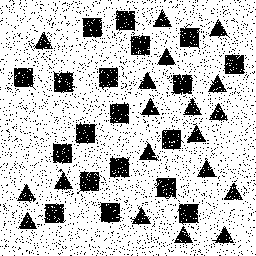
Squares: 19
Triangles: 19
Stars: 0
Total shapes: 38